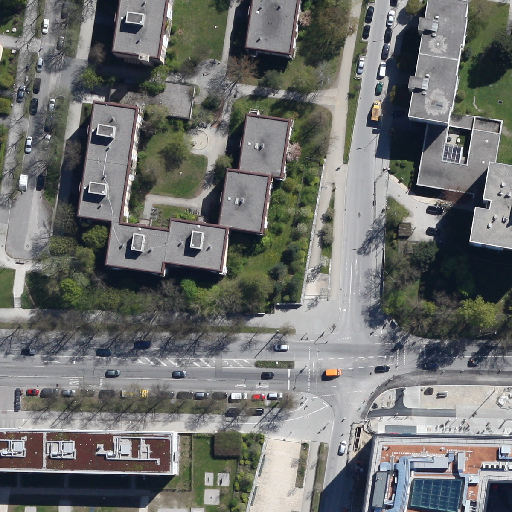
Referring expression: light-duty vehicle driving on the road